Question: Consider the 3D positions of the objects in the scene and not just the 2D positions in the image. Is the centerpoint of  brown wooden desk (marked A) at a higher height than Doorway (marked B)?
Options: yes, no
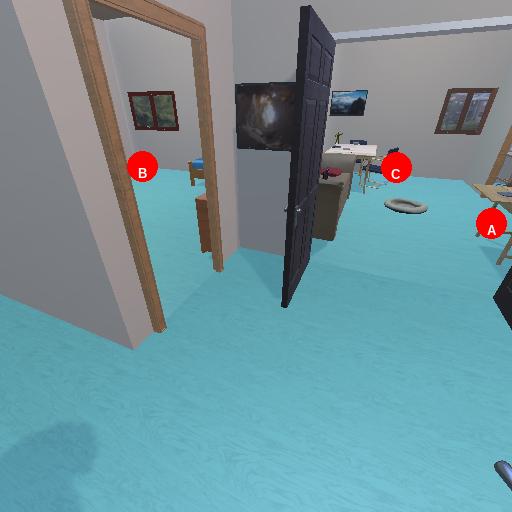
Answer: yes